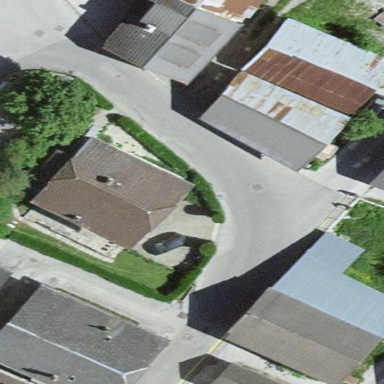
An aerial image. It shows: Simple house.